Interaction volume radius: 5 \u00c5
Interaction volume height: 10 \u00c5
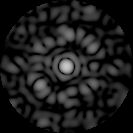
Disorder parameter: 0.642